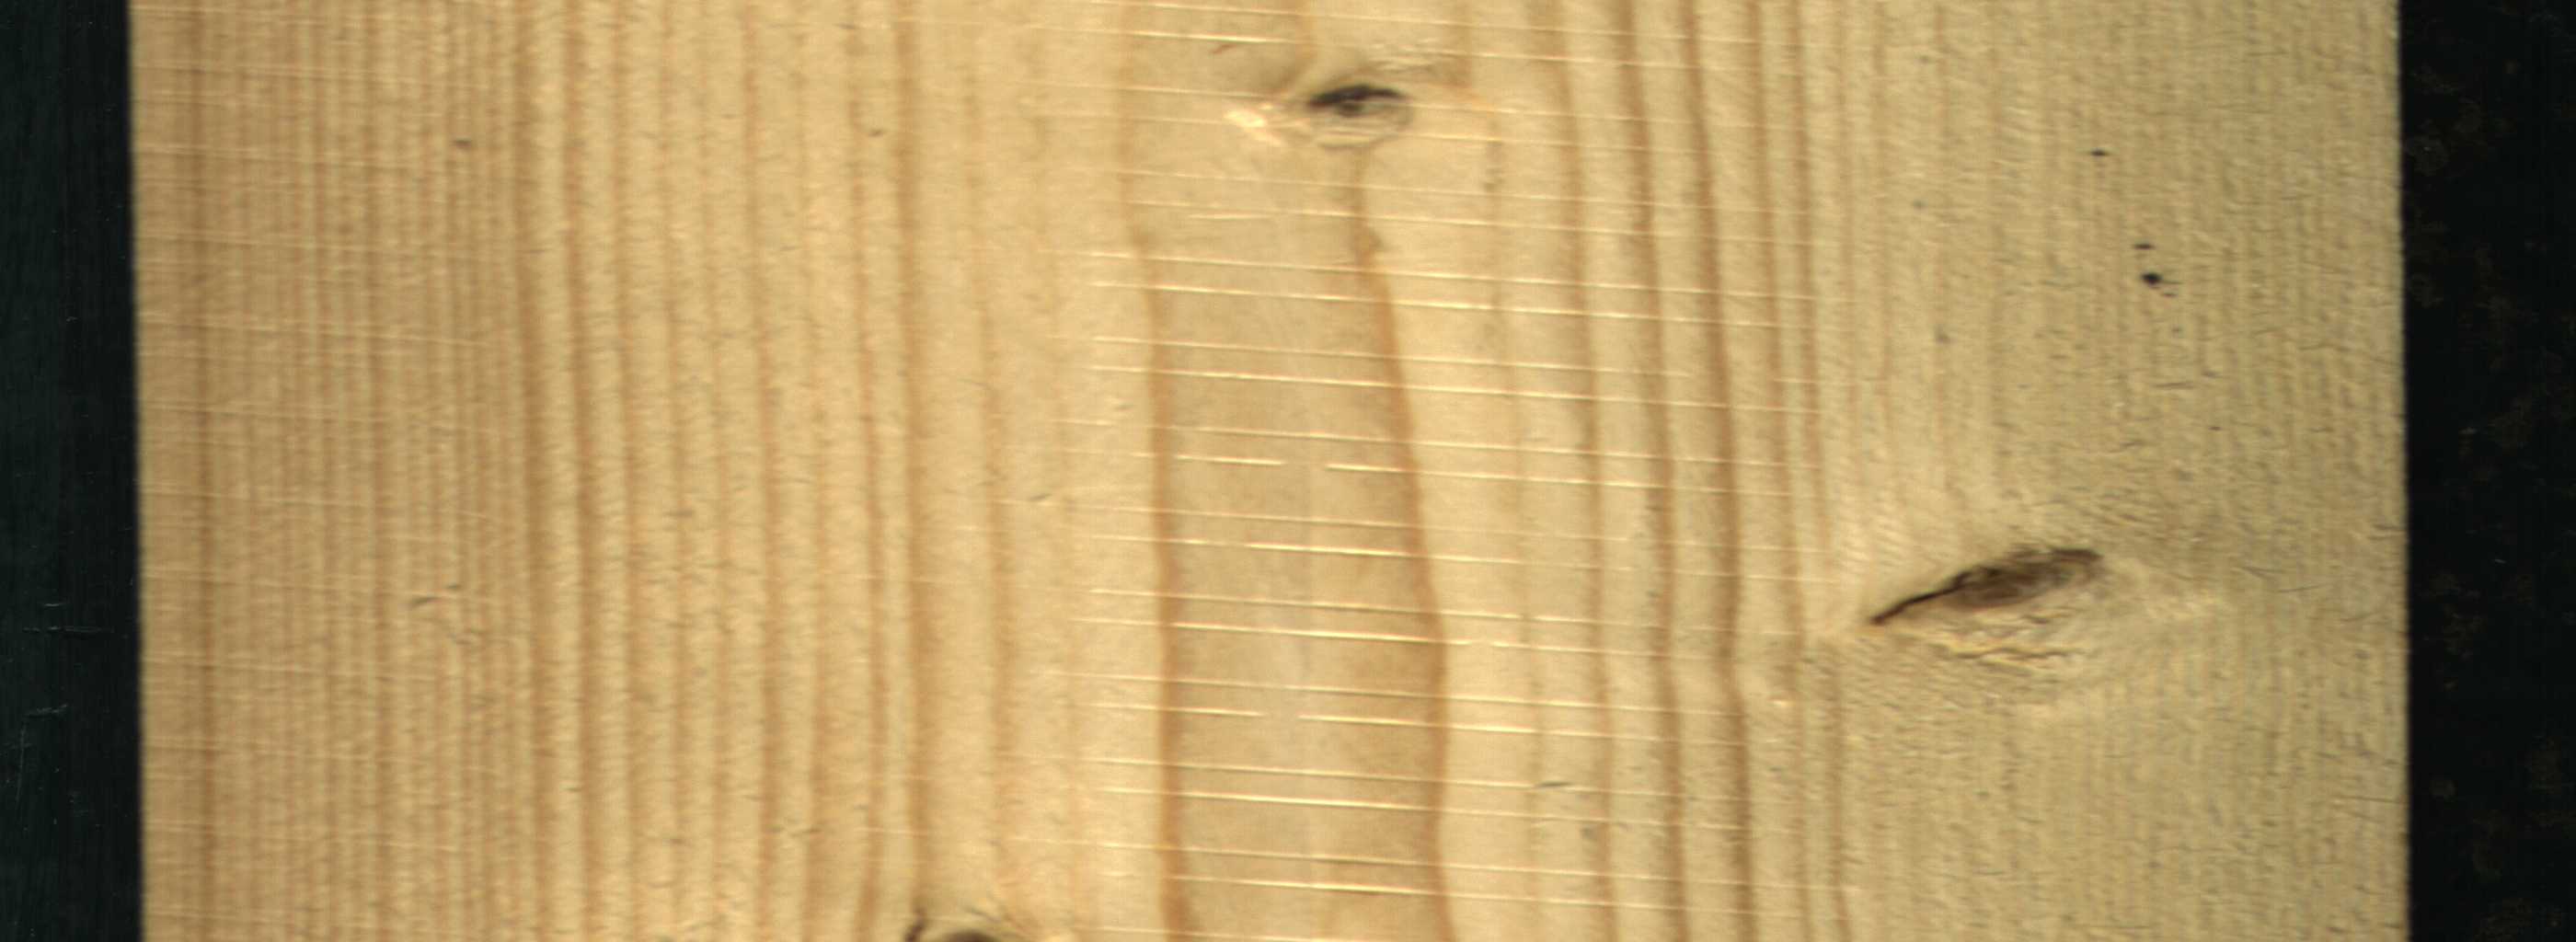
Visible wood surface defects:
resin
Dead_Knot
Live_Knot
Live_Knot